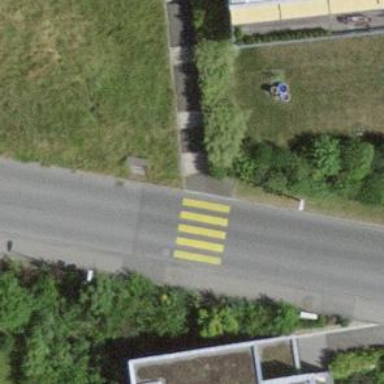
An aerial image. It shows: Kerb barrier.